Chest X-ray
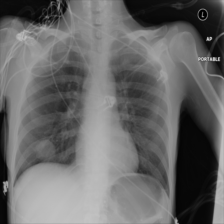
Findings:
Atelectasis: negative
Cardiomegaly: negative
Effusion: negative
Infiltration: negative
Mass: positive
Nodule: negative
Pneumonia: negative
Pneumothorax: negative
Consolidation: negative
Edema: negative
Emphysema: negative
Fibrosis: negative
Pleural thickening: negative
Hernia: negative